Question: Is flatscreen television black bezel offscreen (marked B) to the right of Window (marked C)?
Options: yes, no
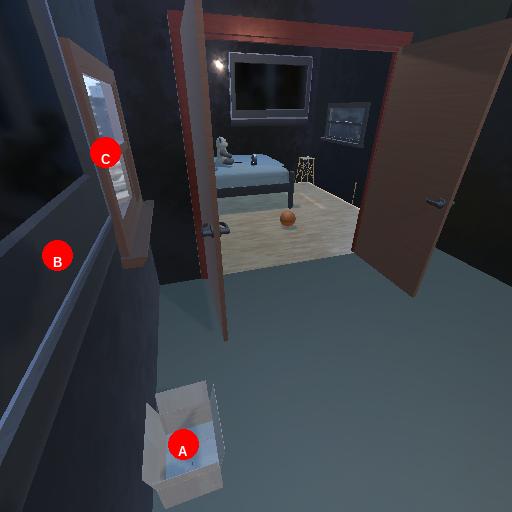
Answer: yes